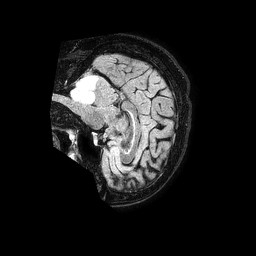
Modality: FLAIR
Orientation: sagittal
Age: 56
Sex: female
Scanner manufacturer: philips
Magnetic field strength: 1.5 T
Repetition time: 4.8 s
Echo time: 0.3 s